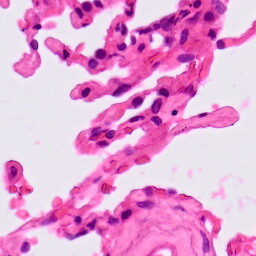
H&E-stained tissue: Lung